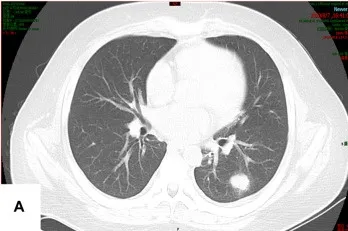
(A,B) Multiple nodular soft tissue shadows were observed in both lungs. The larger one was located in the lower lobe of the right lung (15 x 23 mm).
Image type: radiology (ct)